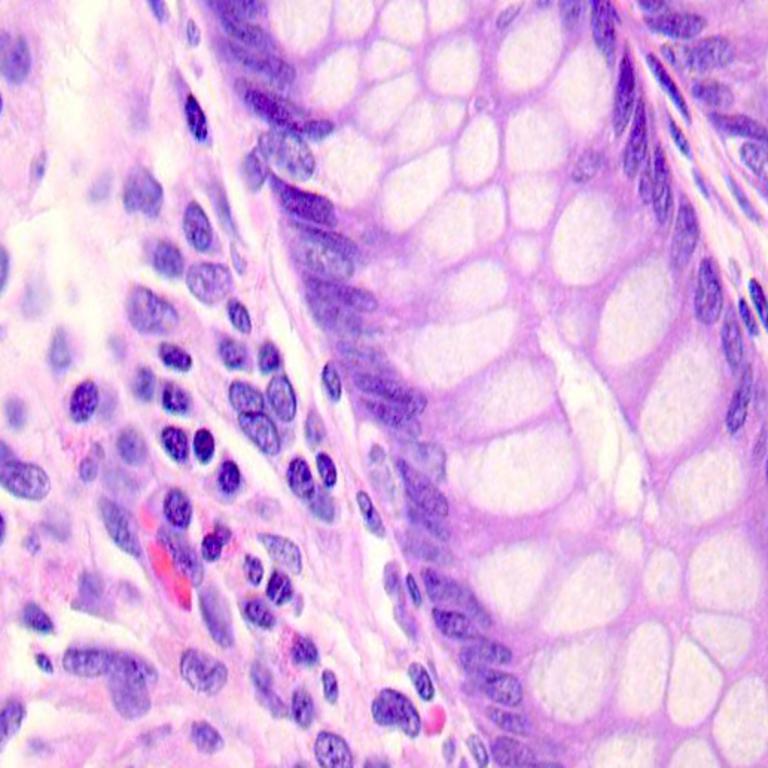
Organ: colon
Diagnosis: benign